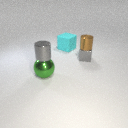
small gray metal cube to the right of large green metal sphere